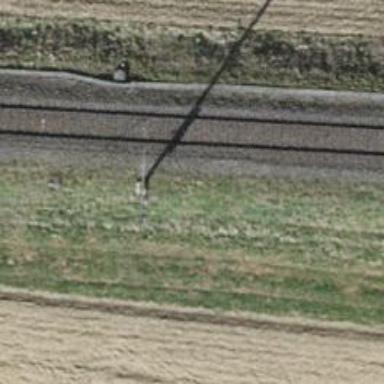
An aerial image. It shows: Catenary mast for power lines.